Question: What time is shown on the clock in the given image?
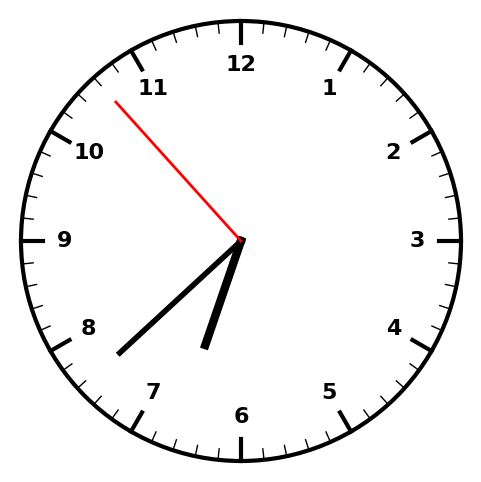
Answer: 06:37:53